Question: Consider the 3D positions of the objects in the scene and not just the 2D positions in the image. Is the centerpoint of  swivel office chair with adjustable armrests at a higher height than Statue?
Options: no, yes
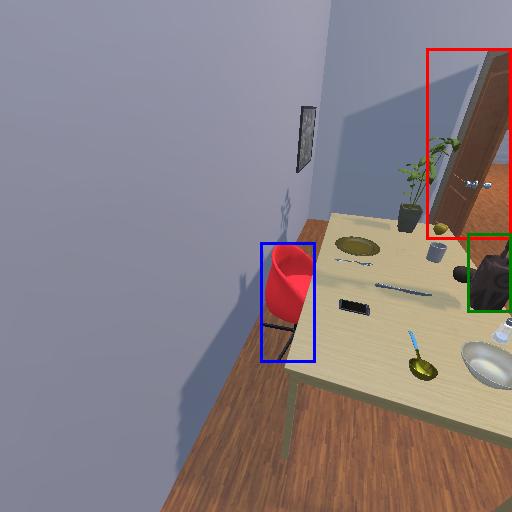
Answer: no